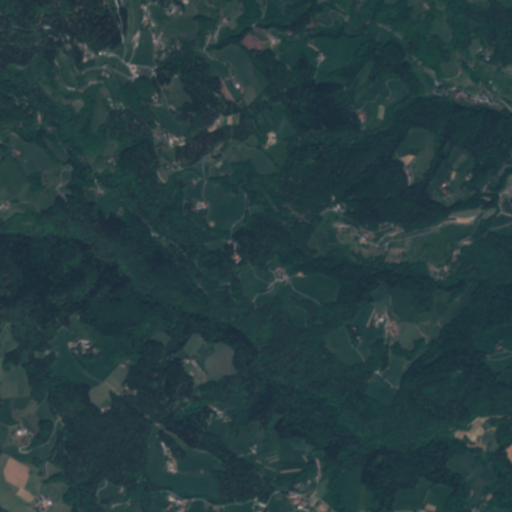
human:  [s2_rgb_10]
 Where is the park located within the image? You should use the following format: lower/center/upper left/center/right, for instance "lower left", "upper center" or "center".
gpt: The park is located in the upper left of the image.
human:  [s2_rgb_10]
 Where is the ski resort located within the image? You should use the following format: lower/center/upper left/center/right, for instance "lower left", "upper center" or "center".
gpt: The ski resort is located in the upper of the image.
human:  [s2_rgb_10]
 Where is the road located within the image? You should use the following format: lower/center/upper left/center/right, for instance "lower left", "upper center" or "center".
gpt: There is no road in the image.